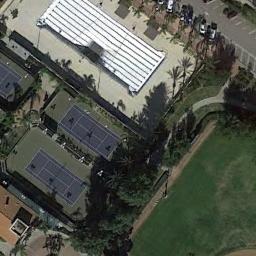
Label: tennis_court